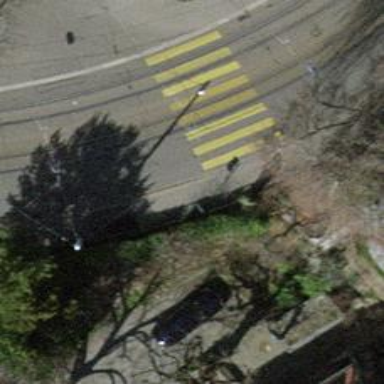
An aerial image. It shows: Kerb serving as barrier.